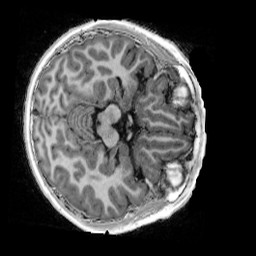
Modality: UNIT1_denoised
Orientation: axial
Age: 9
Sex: male
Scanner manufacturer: siemens
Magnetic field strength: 3 T
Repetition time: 4 s
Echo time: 0.00303 s